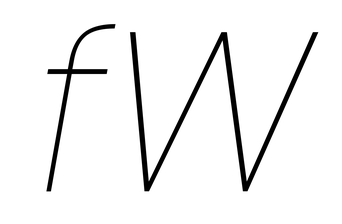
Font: Poppins-ThinItalic